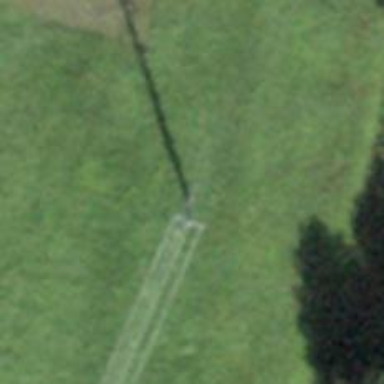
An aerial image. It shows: Power pole.